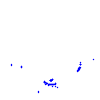
Particle: kaon